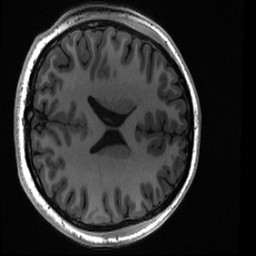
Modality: T1w
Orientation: axial
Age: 19
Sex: female